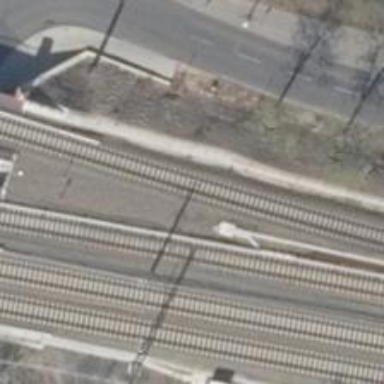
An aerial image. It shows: Railway signal.